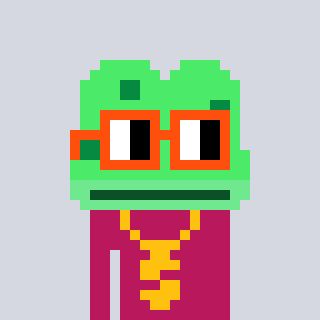
a pixel art character with square orange glasses, a frog-shaped head and a darkpink-colored body on a cool background